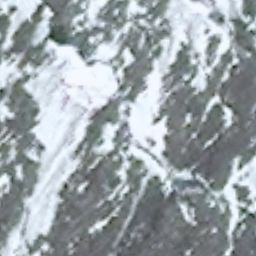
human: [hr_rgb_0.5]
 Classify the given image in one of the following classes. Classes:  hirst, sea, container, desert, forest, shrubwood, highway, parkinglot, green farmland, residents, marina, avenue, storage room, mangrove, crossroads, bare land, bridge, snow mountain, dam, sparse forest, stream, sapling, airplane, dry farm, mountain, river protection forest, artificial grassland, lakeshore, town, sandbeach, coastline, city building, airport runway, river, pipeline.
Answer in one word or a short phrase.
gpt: snow mountain